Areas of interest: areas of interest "Home Appliance and Electronics Store"
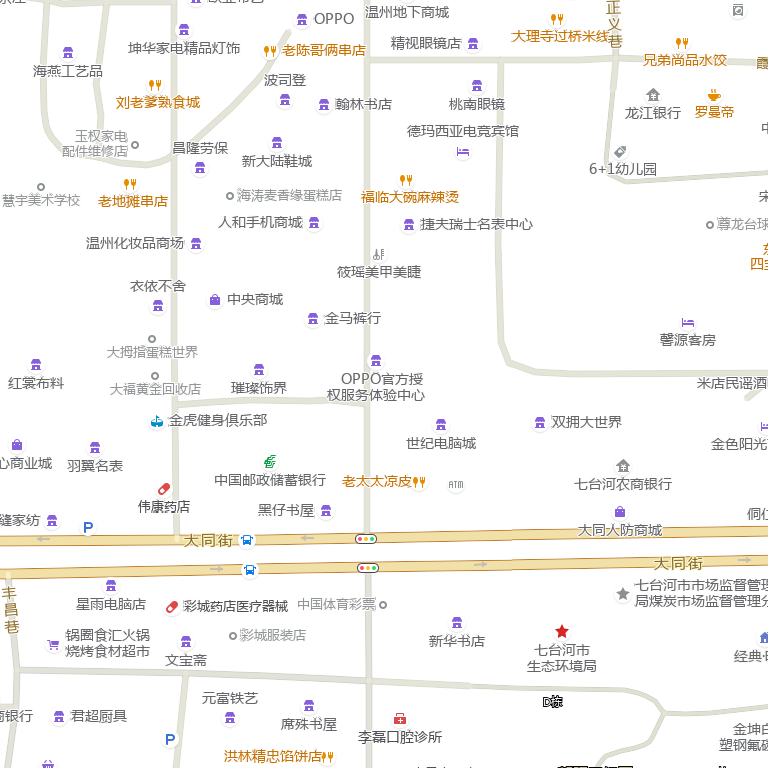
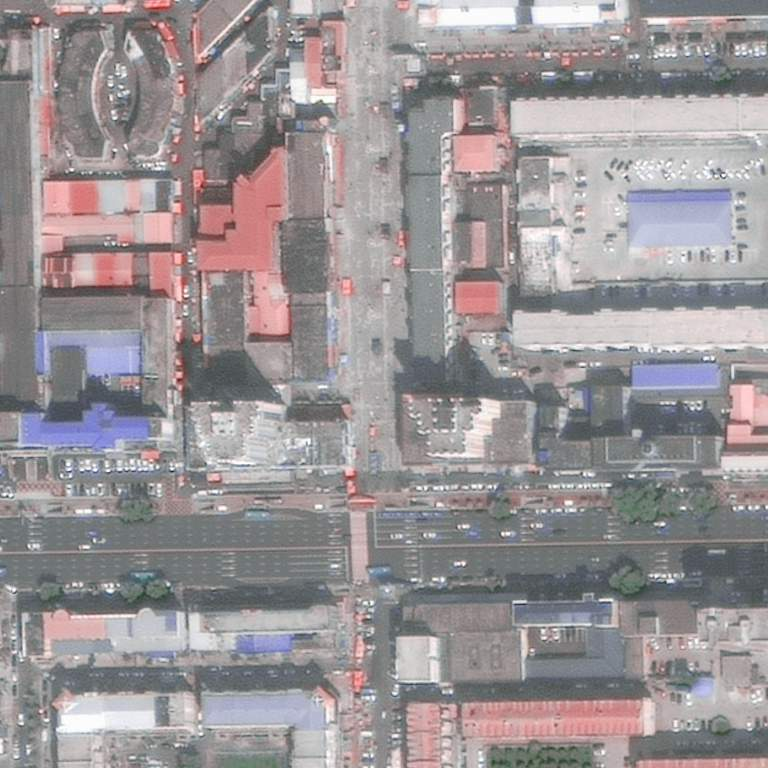